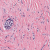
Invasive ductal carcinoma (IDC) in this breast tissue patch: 0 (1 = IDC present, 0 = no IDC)